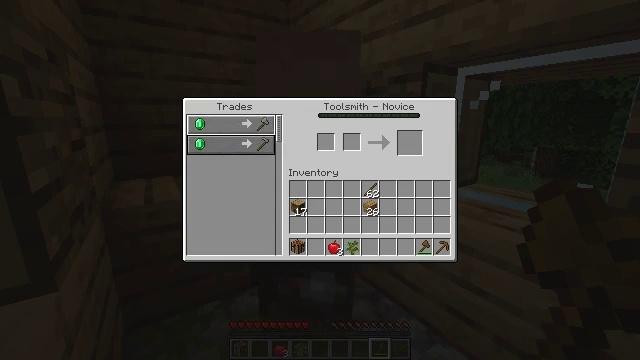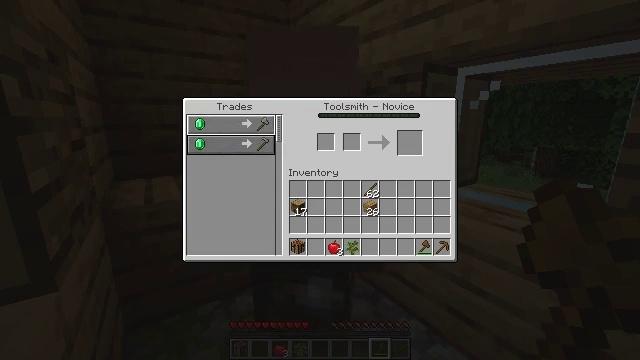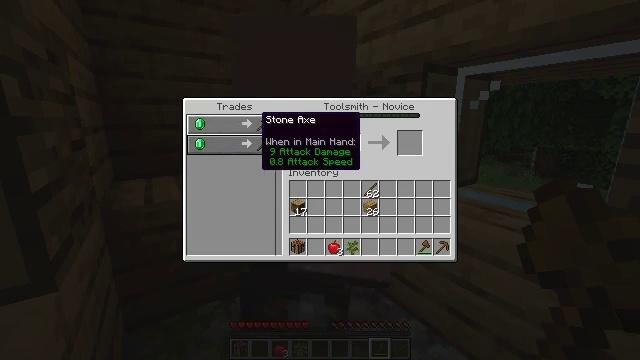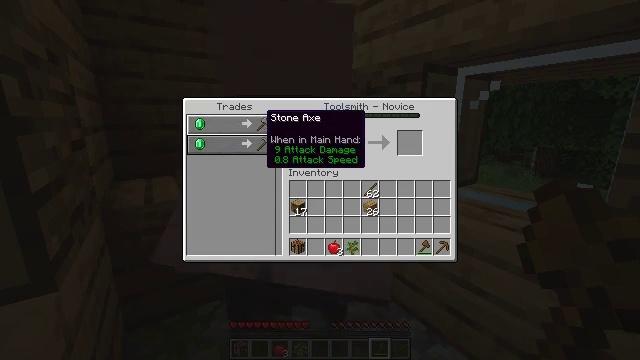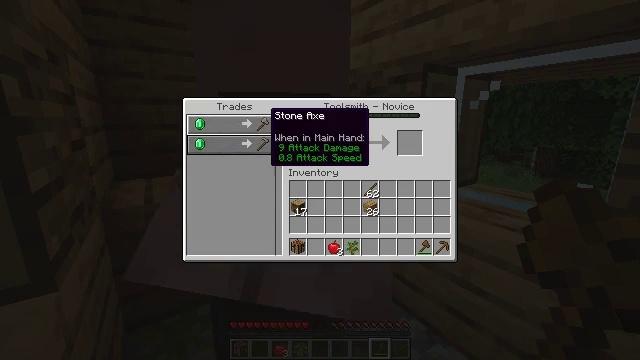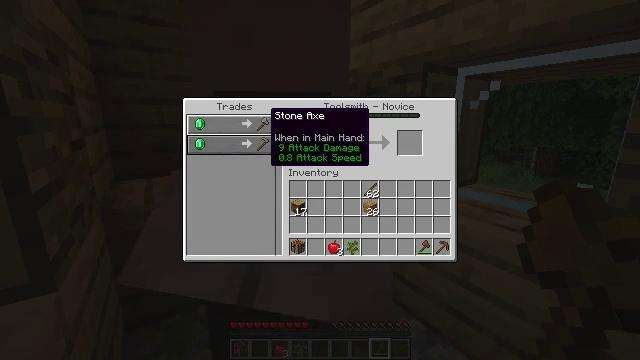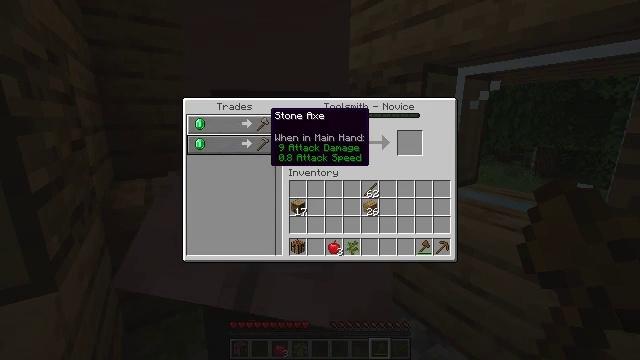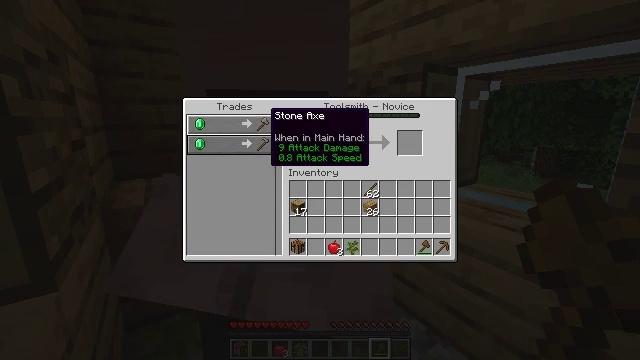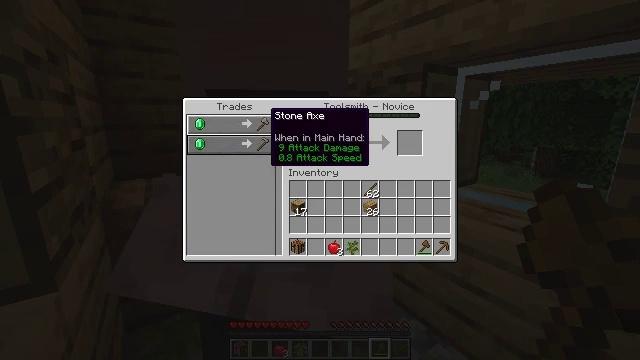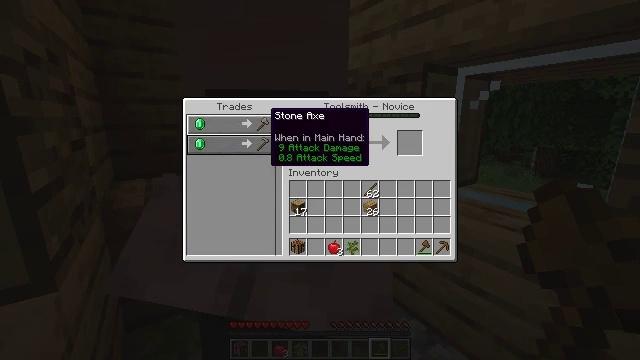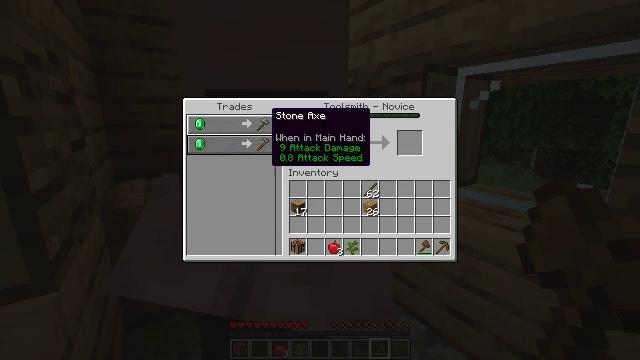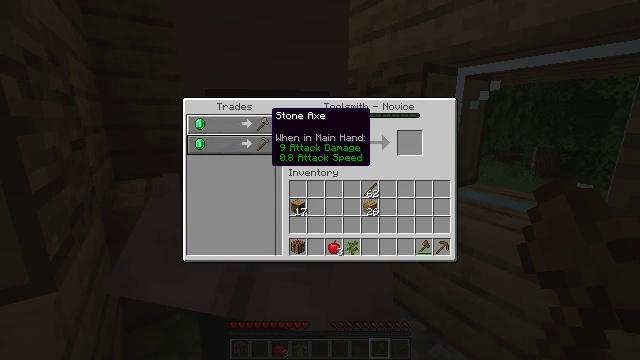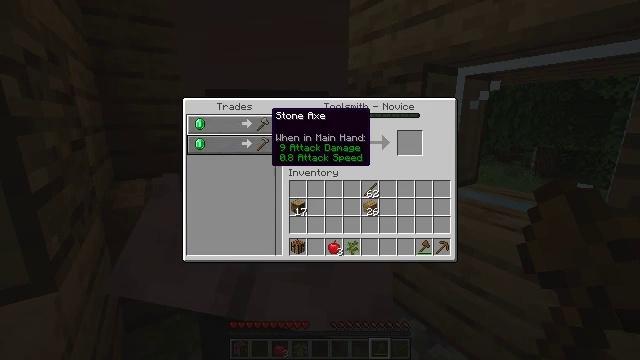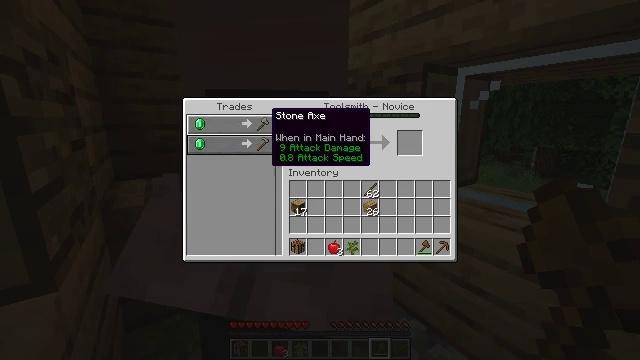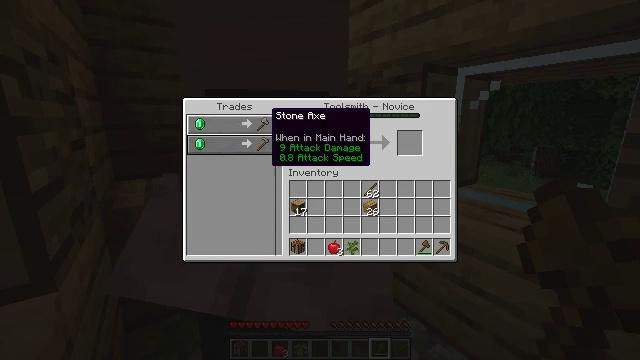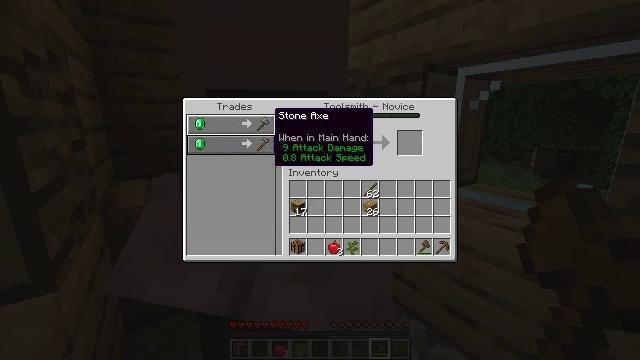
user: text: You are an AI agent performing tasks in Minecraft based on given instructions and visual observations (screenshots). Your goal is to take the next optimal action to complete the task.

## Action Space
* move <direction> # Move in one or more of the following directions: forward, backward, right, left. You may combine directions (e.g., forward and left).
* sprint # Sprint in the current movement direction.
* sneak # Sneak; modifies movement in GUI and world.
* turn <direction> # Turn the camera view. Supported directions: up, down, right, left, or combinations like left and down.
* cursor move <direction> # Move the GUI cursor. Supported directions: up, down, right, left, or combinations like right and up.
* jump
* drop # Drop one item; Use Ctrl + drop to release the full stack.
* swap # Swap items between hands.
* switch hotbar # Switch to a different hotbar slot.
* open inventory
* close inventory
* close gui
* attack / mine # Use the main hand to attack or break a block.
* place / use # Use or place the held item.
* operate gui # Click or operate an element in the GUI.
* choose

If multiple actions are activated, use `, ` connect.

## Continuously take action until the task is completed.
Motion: motion action
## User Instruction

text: Gather the yellow bed by attacking it.
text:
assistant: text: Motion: no_op
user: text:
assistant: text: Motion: cursor move right
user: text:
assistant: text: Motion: no_op
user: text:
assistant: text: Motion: no_op
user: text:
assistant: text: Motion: no_op
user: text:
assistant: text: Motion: no_op
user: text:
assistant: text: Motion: no_op
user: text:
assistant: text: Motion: no_op
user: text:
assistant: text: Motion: no_op
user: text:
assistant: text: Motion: no_op
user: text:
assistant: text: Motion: no_op
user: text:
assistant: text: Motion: no_op
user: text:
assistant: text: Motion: no_op
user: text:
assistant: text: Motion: no_op
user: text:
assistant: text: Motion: no_op
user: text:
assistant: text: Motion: no_op
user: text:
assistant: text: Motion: no_op
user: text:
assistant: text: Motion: no_op
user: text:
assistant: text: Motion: no_op
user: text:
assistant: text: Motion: no_op
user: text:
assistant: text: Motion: no_op
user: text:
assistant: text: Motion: no_op
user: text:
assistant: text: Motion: no_op
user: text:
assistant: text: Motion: no_op
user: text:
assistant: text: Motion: no_op
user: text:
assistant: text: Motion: no_op
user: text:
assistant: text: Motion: cursor move down
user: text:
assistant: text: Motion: no_op
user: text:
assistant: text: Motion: no_op
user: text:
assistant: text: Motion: no_op